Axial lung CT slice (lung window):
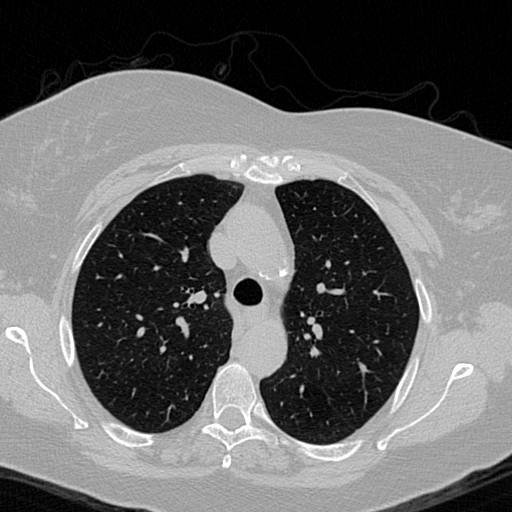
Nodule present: no